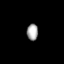
Tissue: lung
Cell type: Endothelial cells
Senescence score: 0.6189
Nuclear area (px): 179
Mean DAPI intensity: 168.754